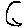
Label: moon